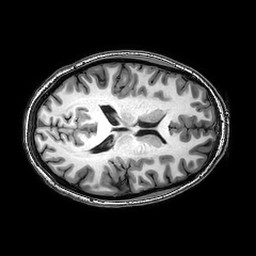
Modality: T1w
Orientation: axial
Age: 20
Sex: female
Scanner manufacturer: philips
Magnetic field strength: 3 T
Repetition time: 0.008296 s
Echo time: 0.0038 s